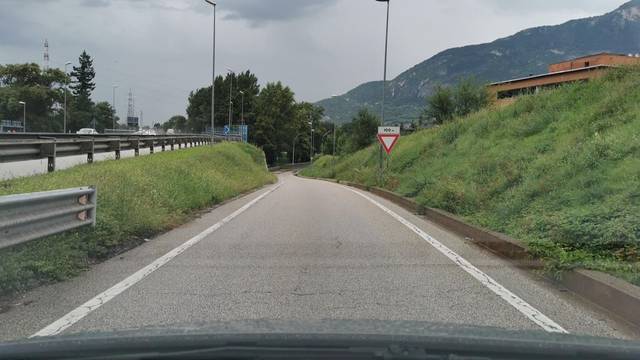
Region: Italy
Coordinates: 46.075, 11.113